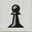
Piece: bP